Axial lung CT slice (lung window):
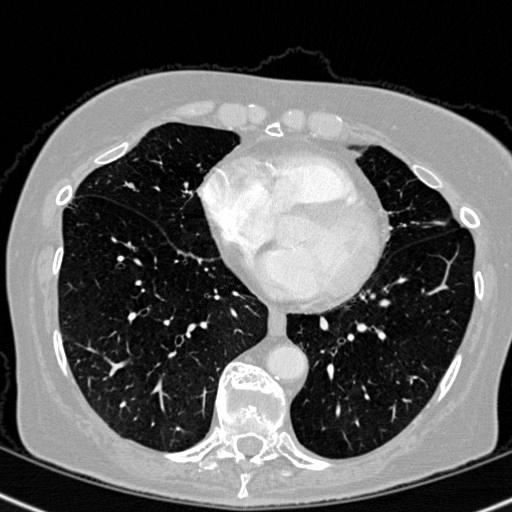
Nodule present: no